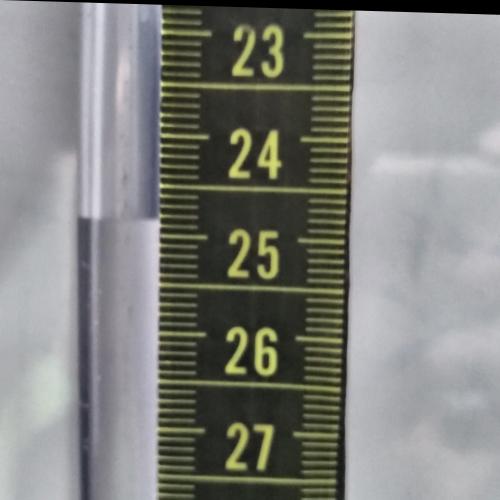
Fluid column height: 24.8 cm